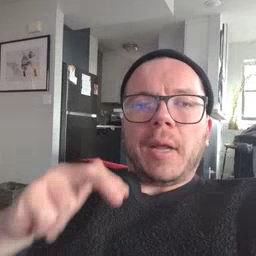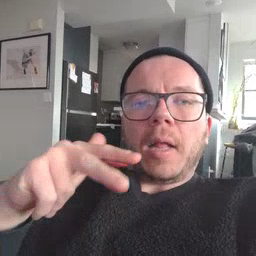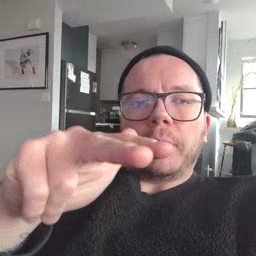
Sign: helicopter